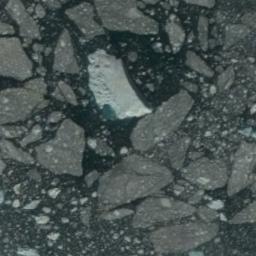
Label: sea_ice